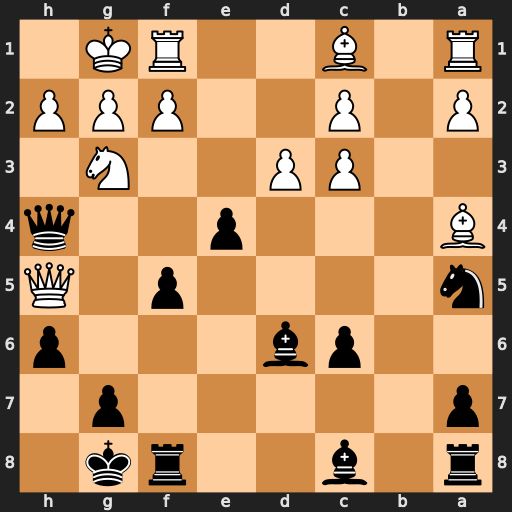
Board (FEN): r1b2rk1/p5p1/2pb3p/n4p1Q/B3p2q/2PP2N1/P1P2PPP/R1B2RK1
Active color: b
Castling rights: -
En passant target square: -
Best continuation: Bxg3 Qxh4 Bxh4